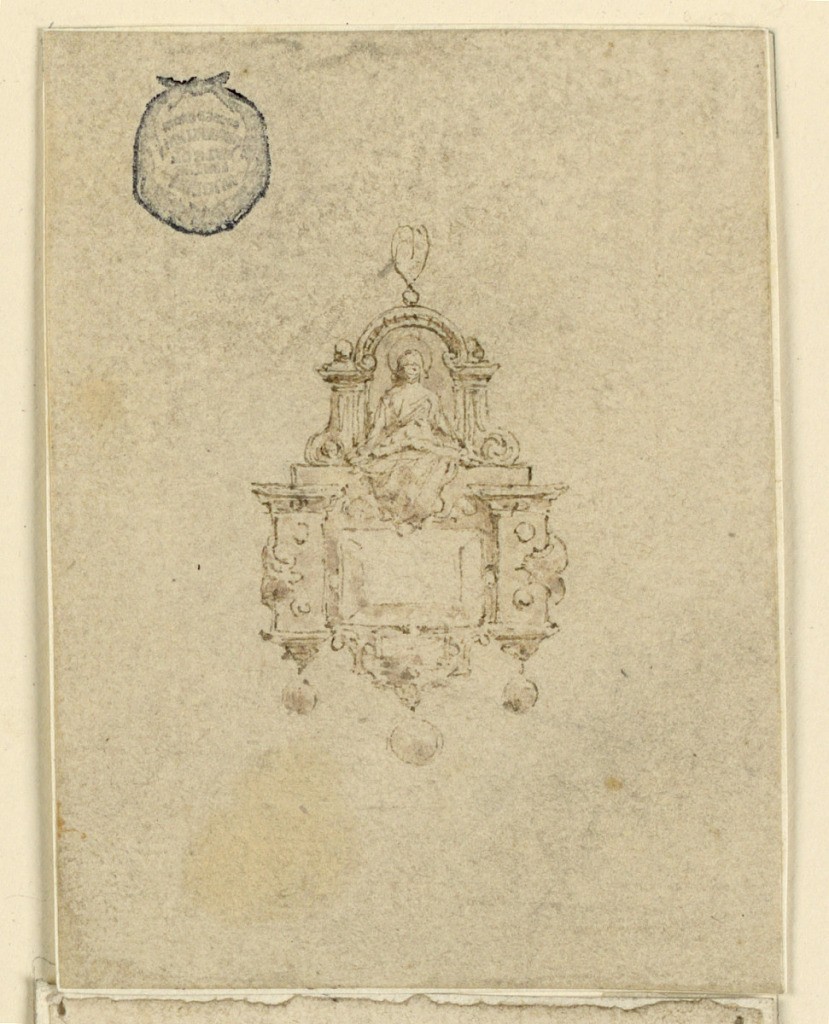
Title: Design for a Pendant with Woman on Throne
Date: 16th century
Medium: Pen and ink, brush and sepia on paper
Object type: Drawing
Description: A woman seated under a volute. Below, an oblong diamond with architectural frame. Three gems drop below.